Aerial crown-view tile of a tropical tree (Barro Colorado Island, Panama), acquired 20250818:
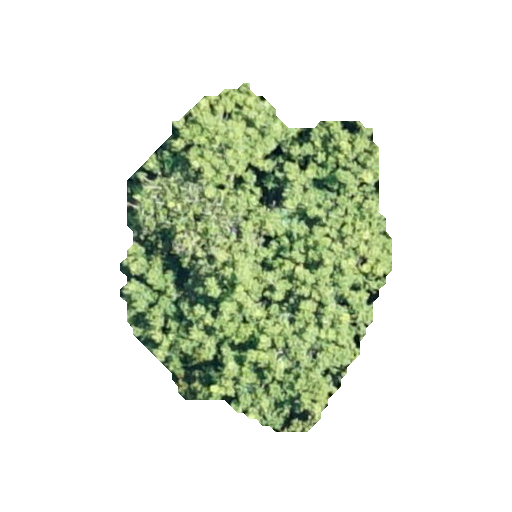
Species: Spondias mombin
GBIF accepted scientific name: Spondias mombin
Crown area: 97.331 m²